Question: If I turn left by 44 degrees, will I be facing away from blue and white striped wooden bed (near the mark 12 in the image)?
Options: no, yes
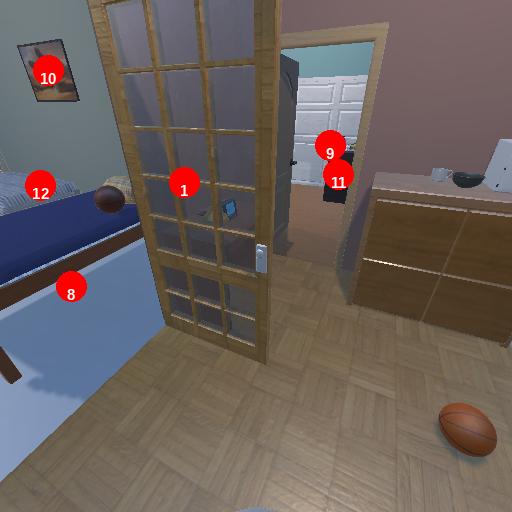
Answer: no